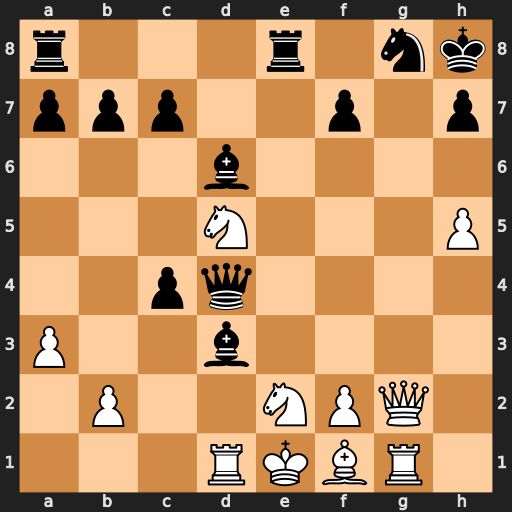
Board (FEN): r3r1nk/ppp2p1p/3b4/3N3P/2pq4/P2b4/1P2NPQ1/3RKBR1
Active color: w
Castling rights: -
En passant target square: -
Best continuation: Qxg8+ Rxg8 Rxg8+ Rxg8 Nxd4